Question: I have two entities with OneToOne relation : Objectif and Image .
in sonata admin bundle , i would like to be able to remove an image from an objective ( image is defined in formField with a sonata_type_admin.
I'm able to tick the checkbox "delete" but when i click on update button, nothing change, the image entity is still here .here is my code :
'''
/** objectiveAdmin form field **/
/**
* @param FormMapper $formMapper
*/
protected function configureFormFields(FormMapper $formMapper)
{
$formMapper
->with("General")
->add('titre')
->add('description')
->with("Icone")
->add('image', 'sonata_type_admin', array(), array('required' => false, 'edit' => 'admin'))
;
}
/** objective entity class **/
/**
* @ORM\OneToOne(targetEntity="acme\Bundle\Entity\Image" , cascade={"persist"} , orphanRemoval=true )
*/
private $image;
'''
and finally a capture of my sonata admin objectif page :

thx so much for any answers !
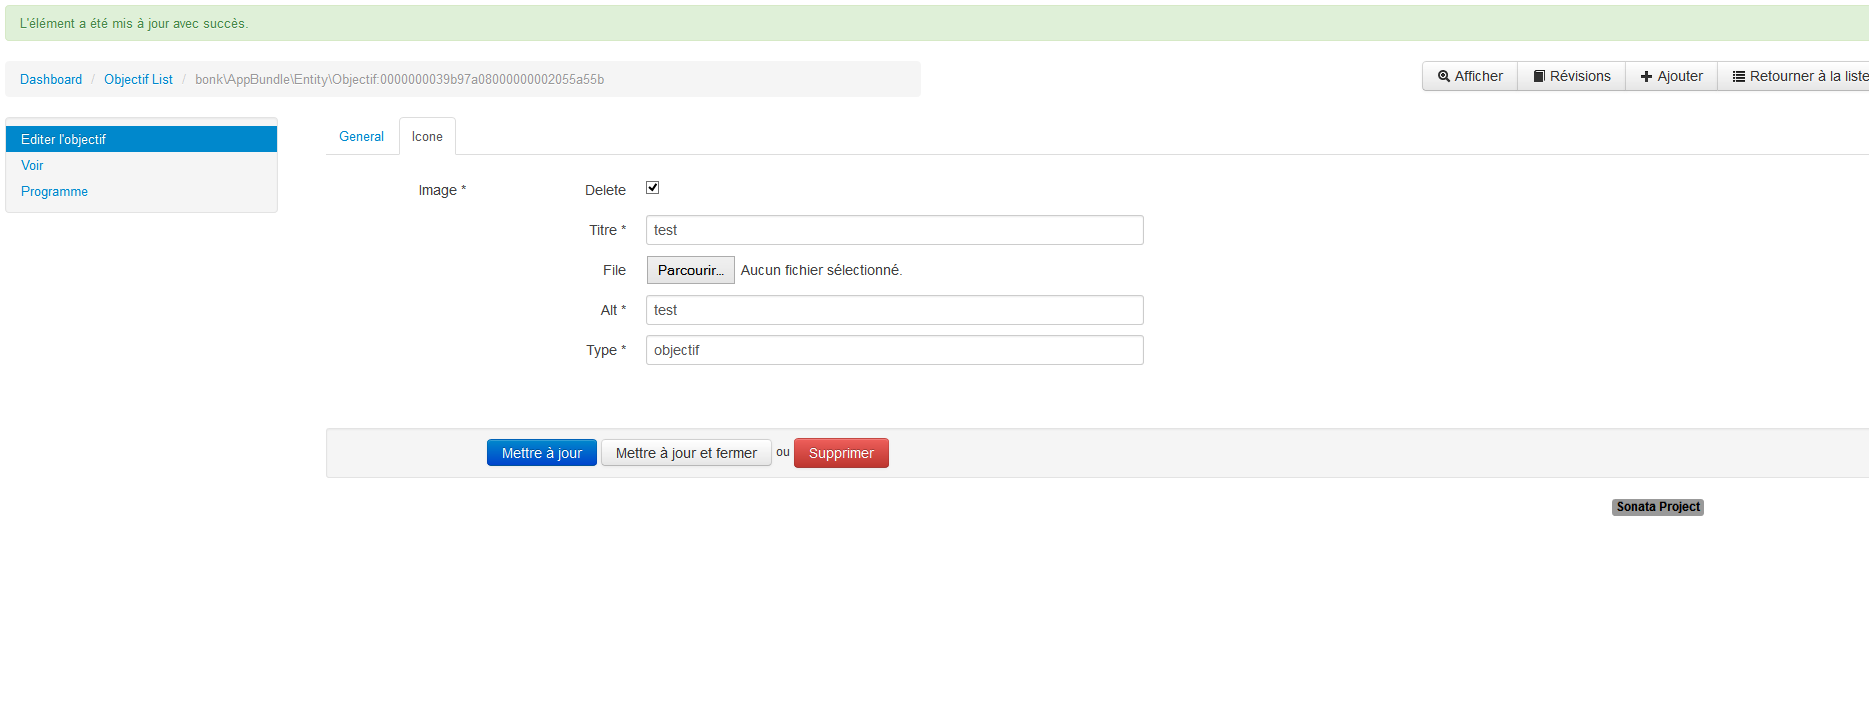
Answer: i finally succeed to achieve my question by appending the preUpdate function of the parent admin class :
here is the code :
'''
public function preUpdate($objectif) {
// i get the _delete variable of my sonata_type_admin Image widget
$params = $this->getRequest()->request->get($this->getUniqid());
$image = $params['image'];
// if the checkbox is checked i set NULL to my objectif image
if ( isset ( $image['_delete'] ) && !empty ( $image['_delete'] ) )
{
$objectif->setImage( null ) ;
}else{
$objectif->setImage($objectif->getImage());
}
$this->manageEmbeddedImageAdmins($objectif);
}
// finally , i call my Image remove function to delete the media ...
'''